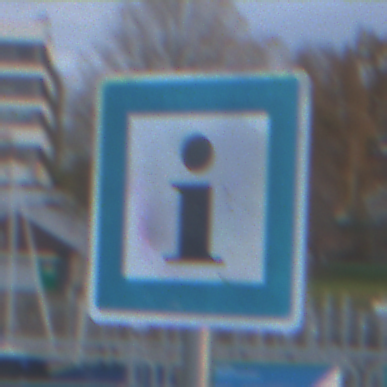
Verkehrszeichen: Informationsstelle
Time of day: SunriseSunset
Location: Outdoor (Suburban)
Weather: PartlyCloudy
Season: NotSpecified
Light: Natural